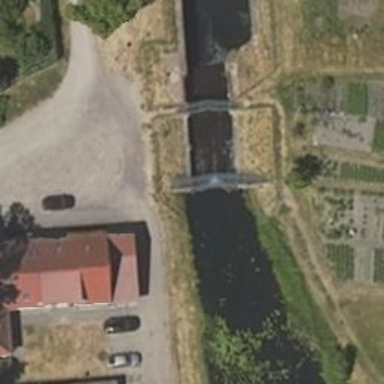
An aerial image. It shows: Lock gate along waterway.